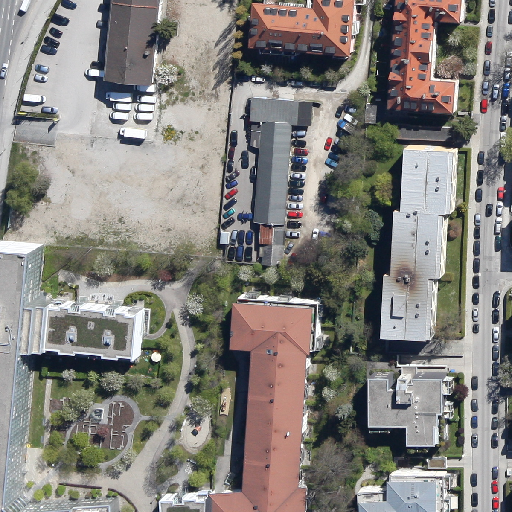
Referring expression: van in the parking area